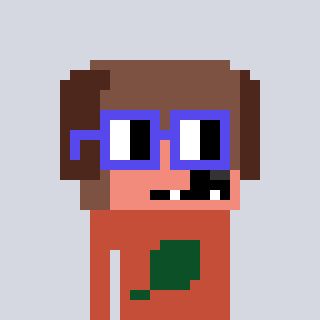
a pixel art character with square blue glasses, a dog-shaped head and a rust-colored body on a cool background